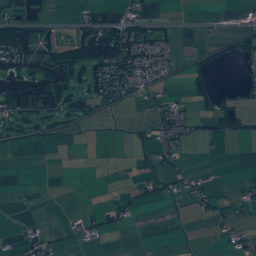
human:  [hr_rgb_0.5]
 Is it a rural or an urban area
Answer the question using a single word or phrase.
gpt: urban

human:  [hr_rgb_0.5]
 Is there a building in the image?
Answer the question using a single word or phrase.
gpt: yes

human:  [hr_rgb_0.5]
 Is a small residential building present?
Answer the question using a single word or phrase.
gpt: yes

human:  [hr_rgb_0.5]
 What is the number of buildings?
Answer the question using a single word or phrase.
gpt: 1232

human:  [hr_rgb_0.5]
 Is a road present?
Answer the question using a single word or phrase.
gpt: yes

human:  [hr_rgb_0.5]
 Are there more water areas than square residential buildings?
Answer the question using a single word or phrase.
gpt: yes

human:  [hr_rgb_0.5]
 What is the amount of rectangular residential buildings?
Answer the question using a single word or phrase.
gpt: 658

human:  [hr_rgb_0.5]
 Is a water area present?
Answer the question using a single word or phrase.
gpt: yes

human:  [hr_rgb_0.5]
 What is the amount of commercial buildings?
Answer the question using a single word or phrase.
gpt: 6

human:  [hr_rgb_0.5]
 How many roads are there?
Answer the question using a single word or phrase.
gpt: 240

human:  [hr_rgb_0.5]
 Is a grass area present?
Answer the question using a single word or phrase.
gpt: yes

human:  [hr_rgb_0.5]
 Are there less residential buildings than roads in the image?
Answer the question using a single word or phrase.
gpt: no

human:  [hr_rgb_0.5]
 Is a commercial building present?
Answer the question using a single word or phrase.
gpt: yes

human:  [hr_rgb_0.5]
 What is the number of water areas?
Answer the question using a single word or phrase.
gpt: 104

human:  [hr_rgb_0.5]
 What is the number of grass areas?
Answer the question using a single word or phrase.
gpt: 341

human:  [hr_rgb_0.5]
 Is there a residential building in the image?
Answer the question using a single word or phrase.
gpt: yes

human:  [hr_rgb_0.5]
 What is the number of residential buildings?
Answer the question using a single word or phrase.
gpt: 1223

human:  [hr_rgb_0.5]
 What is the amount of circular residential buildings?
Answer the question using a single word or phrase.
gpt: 6

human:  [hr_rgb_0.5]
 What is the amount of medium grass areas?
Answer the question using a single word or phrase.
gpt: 66

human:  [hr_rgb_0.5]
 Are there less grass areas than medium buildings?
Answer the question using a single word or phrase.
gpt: no

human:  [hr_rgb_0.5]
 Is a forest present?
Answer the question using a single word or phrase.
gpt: yes

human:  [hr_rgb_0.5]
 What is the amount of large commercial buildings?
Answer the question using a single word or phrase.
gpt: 0

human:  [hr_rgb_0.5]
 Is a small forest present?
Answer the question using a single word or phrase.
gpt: yes

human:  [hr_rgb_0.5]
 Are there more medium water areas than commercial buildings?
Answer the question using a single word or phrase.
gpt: yes

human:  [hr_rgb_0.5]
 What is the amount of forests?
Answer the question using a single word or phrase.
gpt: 192

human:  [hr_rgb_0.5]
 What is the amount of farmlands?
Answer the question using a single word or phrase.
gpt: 14

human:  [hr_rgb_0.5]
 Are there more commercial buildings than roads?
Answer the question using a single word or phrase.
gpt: no

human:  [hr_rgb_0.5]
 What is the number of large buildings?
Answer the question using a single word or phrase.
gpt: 0

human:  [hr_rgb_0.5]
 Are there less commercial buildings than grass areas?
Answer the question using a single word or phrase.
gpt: yes

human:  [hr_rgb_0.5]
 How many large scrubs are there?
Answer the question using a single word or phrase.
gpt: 496

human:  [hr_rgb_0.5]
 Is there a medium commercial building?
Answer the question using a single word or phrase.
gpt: yes

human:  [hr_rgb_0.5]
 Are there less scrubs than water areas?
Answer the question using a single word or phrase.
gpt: yes

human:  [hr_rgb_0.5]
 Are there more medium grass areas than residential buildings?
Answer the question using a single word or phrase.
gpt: no

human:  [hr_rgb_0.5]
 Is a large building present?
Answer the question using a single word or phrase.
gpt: no

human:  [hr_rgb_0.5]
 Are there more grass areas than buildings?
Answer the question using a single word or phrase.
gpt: no

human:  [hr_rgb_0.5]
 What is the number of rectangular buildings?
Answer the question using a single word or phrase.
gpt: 663

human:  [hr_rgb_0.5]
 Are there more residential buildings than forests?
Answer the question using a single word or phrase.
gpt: yes

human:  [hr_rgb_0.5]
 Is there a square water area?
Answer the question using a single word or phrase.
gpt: yes

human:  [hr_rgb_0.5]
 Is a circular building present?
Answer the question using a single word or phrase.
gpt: yes

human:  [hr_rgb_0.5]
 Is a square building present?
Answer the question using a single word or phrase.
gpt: yes

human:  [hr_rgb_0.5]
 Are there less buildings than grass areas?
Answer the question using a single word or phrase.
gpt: no

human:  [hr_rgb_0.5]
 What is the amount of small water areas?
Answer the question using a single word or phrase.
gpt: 62

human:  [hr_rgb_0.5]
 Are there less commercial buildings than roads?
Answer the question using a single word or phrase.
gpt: yes

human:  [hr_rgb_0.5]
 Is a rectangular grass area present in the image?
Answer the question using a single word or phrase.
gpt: yes

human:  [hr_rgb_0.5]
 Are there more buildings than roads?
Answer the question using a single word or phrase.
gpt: yes

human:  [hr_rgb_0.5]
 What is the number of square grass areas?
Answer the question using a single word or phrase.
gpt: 2

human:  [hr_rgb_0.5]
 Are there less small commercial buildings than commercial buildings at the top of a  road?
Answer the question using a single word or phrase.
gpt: yes

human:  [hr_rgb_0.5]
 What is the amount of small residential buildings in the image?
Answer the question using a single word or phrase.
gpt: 1214

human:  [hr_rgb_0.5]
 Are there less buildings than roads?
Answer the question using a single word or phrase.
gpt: no

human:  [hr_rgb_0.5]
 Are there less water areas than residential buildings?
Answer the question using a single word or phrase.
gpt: yes

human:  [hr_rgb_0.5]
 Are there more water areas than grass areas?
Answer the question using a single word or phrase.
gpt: no

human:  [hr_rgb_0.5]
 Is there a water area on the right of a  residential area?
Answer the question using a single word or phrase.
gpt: yes

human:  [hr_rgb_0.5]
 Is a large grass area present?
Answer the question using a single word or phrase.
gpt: yes

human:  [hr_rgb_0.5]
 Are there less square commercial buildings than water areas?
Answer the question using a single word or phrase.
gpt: yes

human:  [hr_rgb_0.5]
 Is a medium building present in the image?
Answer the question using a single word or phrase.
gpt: yes

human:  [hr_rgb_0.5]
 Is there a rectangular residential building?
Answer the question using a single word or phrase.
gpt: yes

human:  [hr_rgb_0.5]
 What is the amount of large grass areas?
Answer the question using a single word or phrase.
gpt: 231

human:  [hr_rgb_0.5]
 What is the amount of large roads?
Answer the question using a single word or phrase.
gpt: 0

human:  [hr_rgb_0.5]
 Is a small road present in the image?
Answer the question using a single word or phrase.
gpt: yes

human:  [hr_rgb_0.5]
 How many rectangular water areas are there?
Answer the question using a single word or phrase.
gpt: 23

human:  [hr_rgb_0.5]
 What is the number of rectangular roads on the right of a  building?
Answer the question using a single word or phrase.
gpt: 0

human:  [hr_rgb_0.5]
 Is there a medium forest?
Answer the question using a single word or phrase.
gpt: yes

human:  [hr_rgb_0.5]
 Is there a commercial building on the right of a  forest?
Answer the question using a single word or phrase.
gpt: yes

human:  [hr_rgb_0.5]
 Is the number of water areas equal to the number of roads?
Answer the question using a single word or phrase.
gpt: no